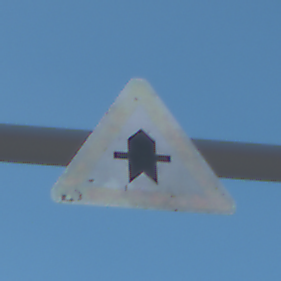
Verkehrszeichen: Vorfahrt
Umgebung: Outdoor, Urban
Tageszeit: Midday
Wetter: Clear
Licht: Natural
Jahreszeit: NotSpecified
Kontrast: HighContrast